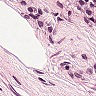
Metastatic tissue present: no